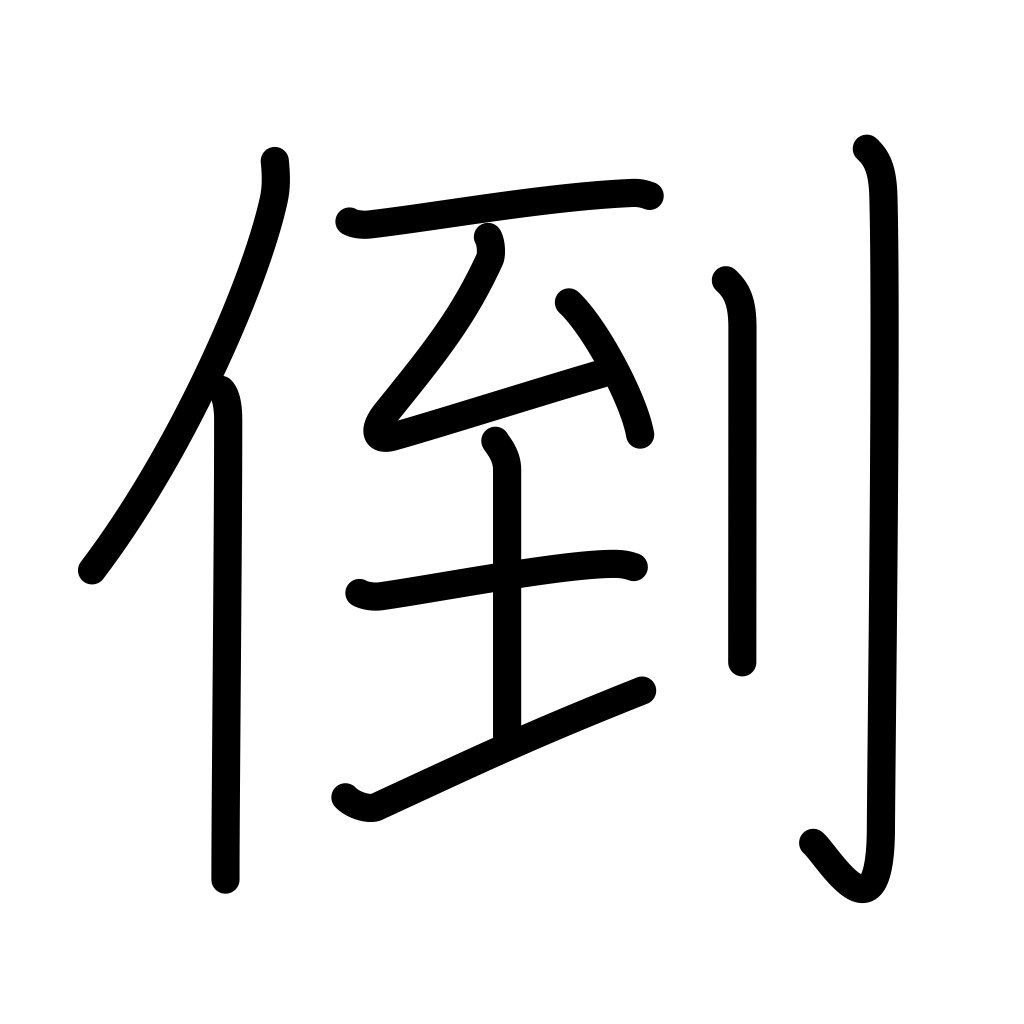
Meaning: overthrow, fall, collapse, drop, break down